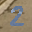
Label: 2